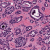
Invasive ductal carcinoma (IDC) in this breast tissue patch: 1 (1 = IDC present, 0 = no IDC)